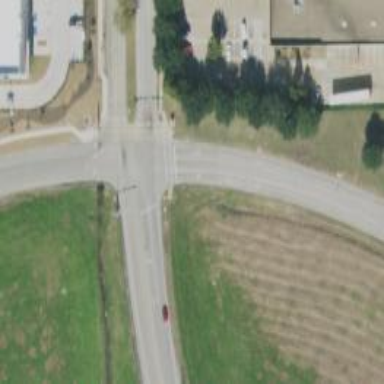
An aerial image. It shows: Secondary road with frontage road alongside.